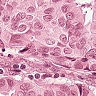
Metastatic tissue present: yes